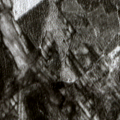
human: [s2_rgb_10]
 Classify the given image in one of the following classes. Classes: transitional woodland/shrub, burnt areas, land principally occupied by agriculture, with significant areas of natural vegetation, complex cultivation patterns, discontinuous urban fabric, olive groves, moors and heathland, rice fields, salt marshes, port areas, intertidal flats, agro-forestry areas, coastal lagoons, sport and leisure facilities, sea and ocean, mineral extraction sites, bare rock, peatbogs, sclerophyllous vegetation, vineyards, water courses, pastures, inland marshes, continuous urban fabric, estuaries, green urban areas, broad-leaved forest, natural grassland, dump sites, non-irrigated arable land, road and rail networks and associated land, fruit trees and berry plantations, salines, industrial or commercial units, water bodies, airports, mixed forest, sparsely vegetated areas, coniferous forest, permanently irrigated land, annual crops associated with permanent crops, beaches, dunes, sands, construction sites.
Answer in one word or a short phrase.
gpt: coniferous forest, mixed forest